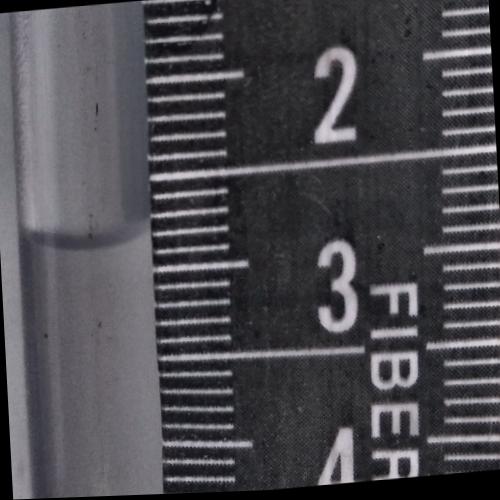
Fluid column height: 2.8 cm